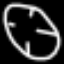
Label: clock